Question: Take a look at <URL> and resize your browser window to < 600px.
Notice how the header and footer elements fall short as the content overflows beyond their width.
Is there any way to prevent this from happening so that when the page scrolls horizontally, the header and footer don't fall short?

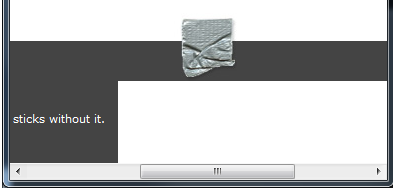
Answer: This issue can be solved by assigning a to the elements that are not stretching along with the rest of the document.
In a DOM inspector on the example site, try adding:
'''
min-width: 960px;
'''
...to the header and footer. Problem solved! I've used this quite a few times with good results across all browsers and devices.